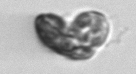
Label: Karenia